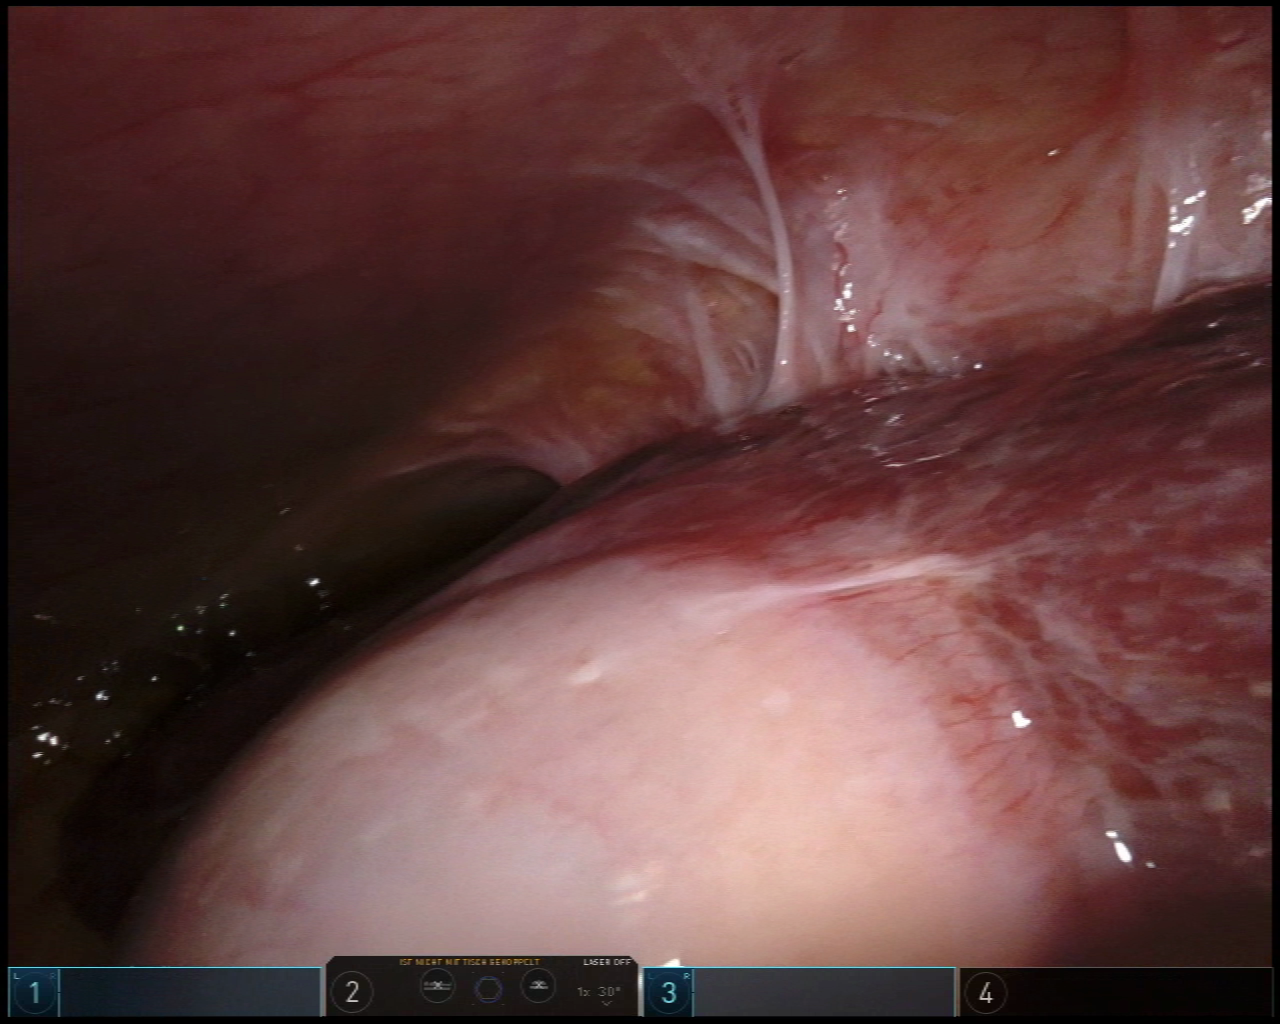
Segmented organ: liver
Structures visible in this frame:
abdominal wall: yes
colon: no
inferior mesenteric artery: no
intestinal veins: no
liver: yes
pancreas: no
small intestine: no
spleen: no
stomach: yes
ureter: no
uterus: no
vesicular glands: no